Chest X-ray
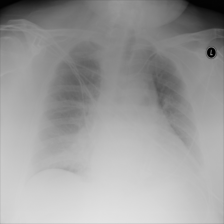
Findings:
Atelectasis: negative
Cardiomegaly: negative
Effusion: negative
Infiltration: negative
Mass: negative
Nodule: negative
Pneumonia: negative
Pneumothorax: negative
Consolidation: negative
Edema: negative
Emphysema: negative
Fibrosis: negative
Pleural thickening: negative
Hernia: negative